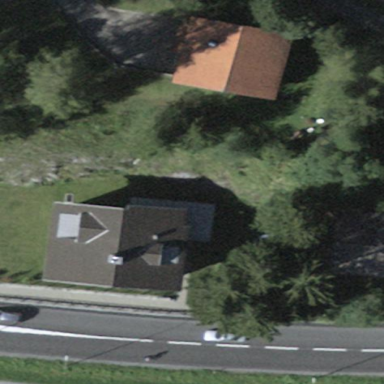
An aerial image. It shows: Building with tile roof.